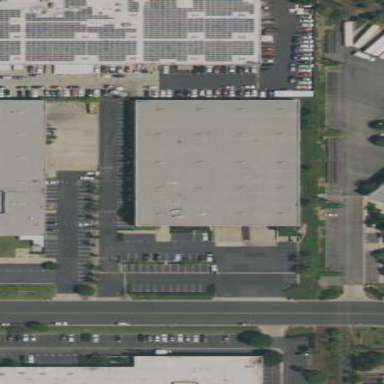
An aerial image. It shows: Warehouse.